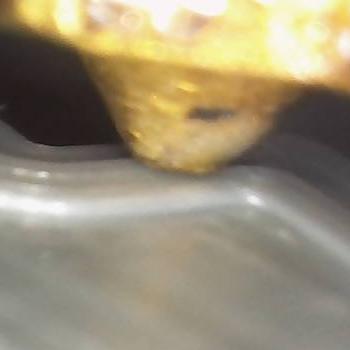
Flow rate: 88%